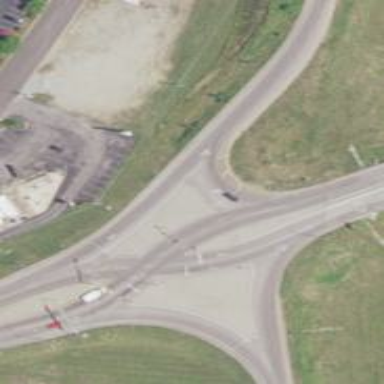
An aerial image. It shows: Motorway link with Diverging Diamond Interchange (DDI) junction.